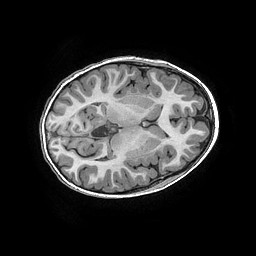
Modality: T1w
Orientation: axial
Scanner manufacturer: ge
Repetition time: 0.008096 s
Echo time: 0.00318 s